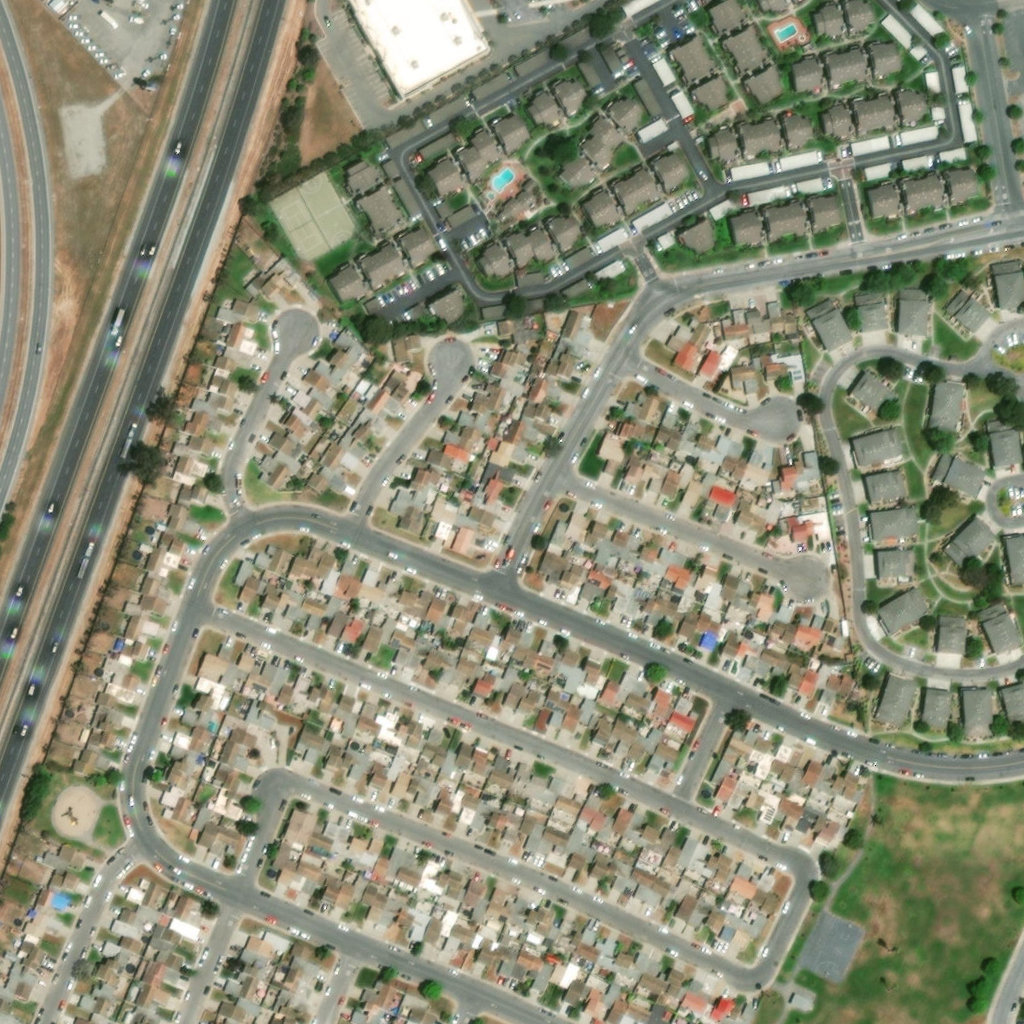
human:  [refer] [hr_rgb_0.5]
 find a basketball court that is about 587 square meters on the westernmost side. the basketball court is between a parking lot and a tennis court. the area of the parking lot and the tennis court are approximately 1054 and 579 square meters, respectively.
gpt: <box>[[28, 16, 35, 24, 0]]</box>